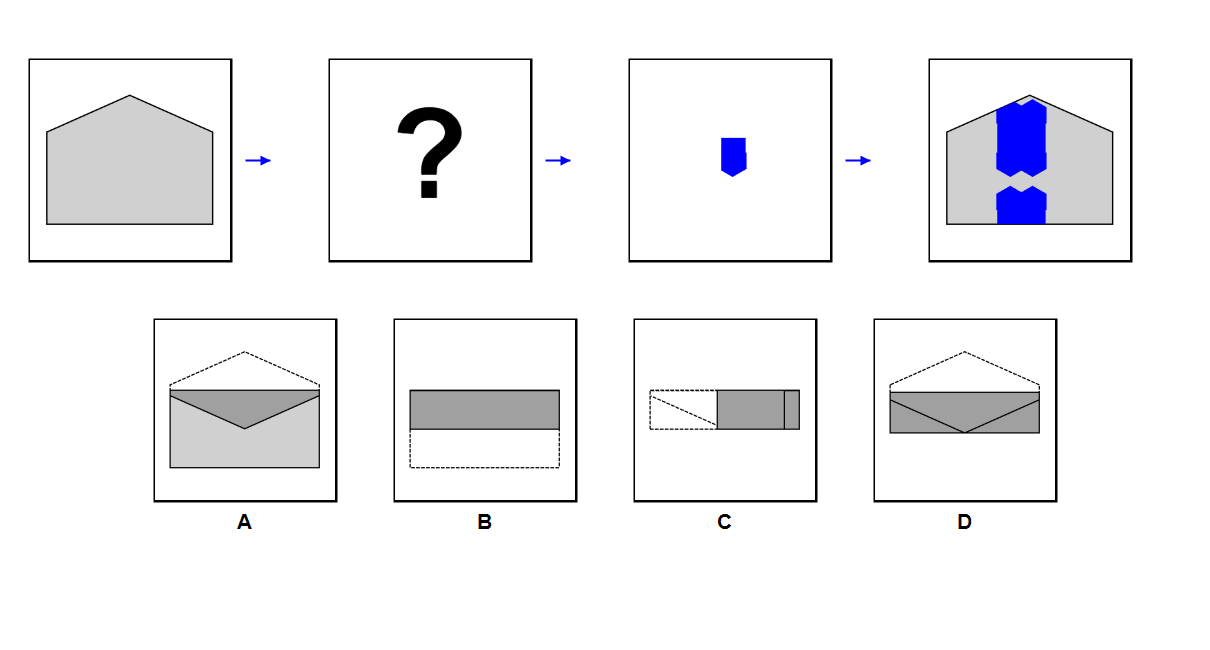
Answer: D